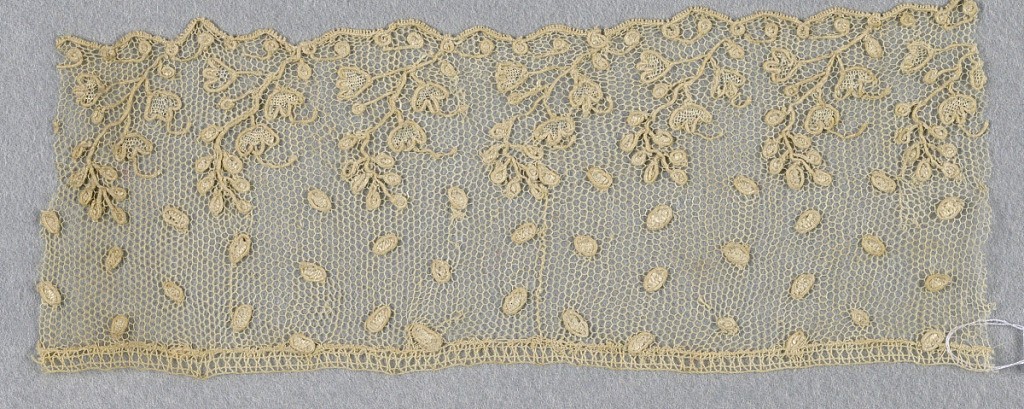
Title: Fragment
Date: late 18th century
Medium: Technique: needle lace
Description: Needle lace edge sample, joined, floral pattern; late 18th century